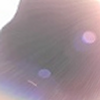
Label: sunburn